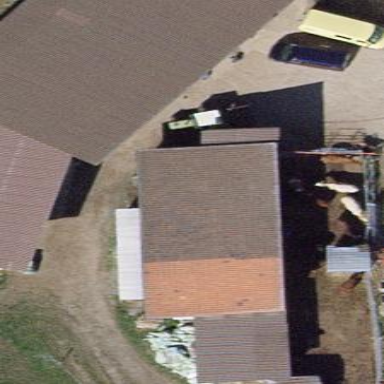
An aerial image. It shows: Farmyard area.